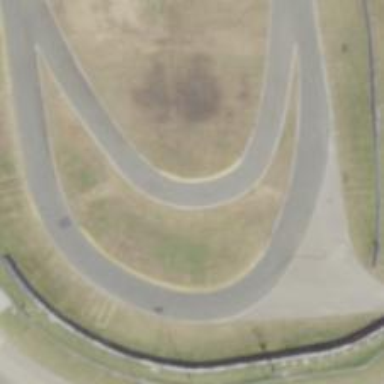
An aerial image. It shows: Motor sport raceway.